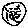
Label: moon